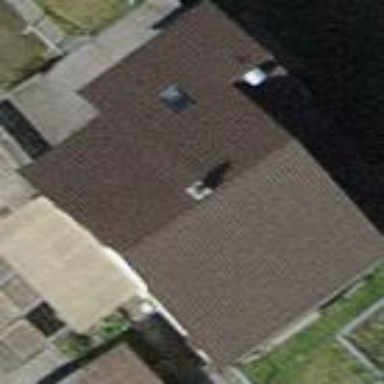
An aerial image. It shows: Building with gabled roof.